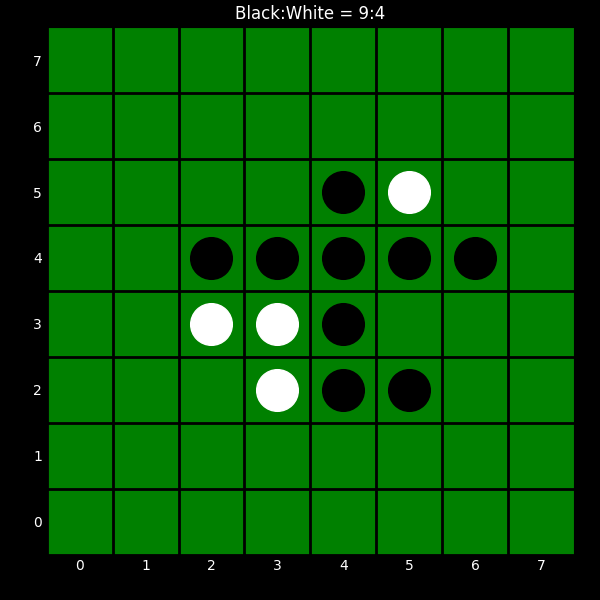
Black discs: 9
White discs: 4